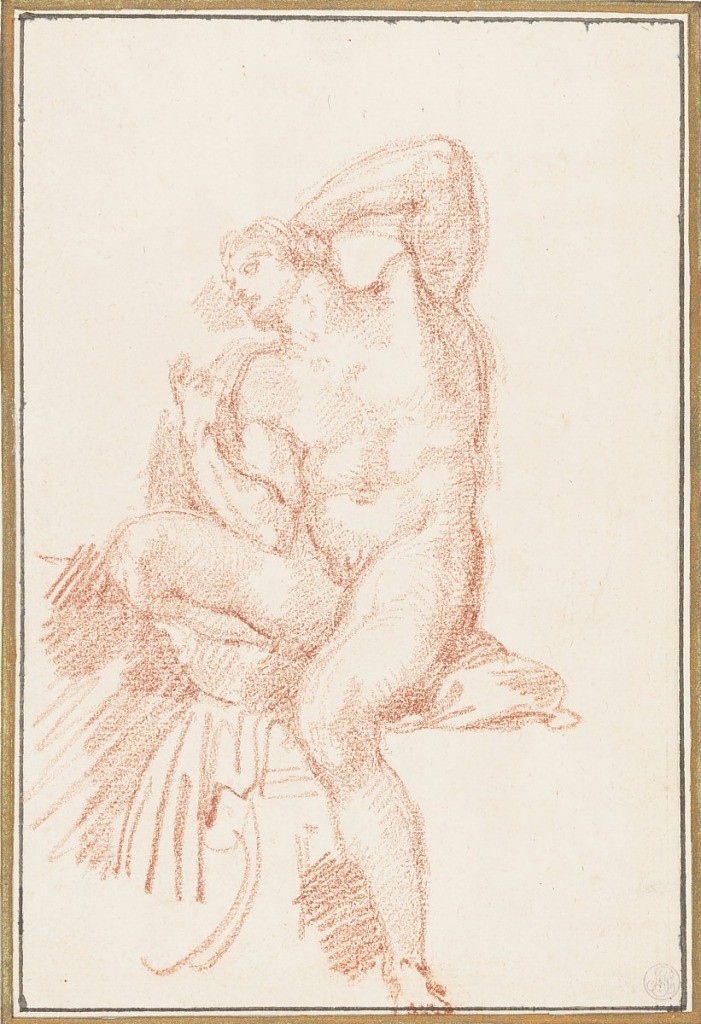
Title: Ignudo from Sistine Chapel ceiling
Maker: Jean-Robert Ango, French, active in Rome 1759 –1770, d. 1773
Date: ca. 1759–70
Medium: Red chalk on paper
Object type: Drawing
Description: Ignudo (nude figure) between the scenes of God dividing light from darkness and of God creating the Earth, Sun, and Moon, on the ceiling of the Sistine Chapel, painted by Michelangelo.